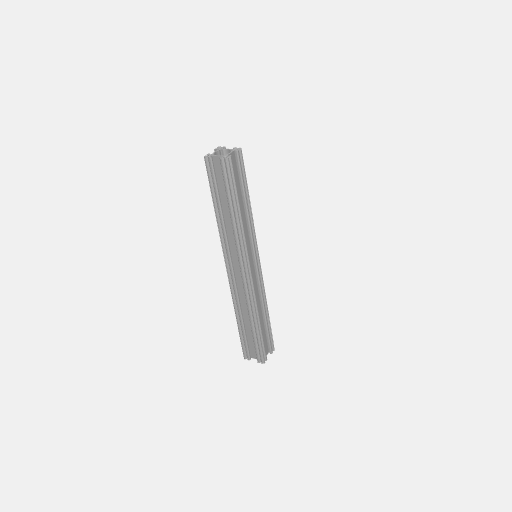
Part: GoRAIL216